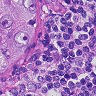
Metastatic tissue present: yes